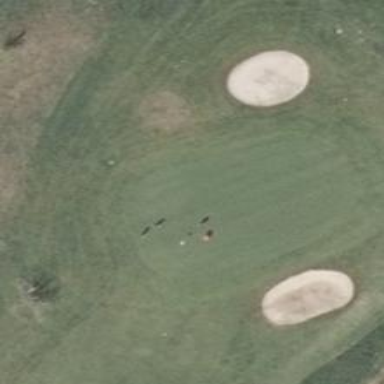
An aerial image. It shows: Golf hole.